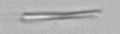
Label: fiber